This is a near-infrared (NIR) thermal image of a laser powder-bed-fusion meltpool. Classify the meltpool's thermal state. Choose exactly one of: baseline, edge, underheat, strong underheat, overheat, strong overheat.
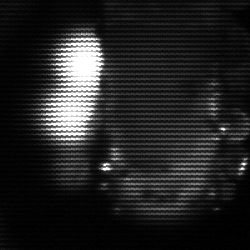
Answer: strong underheat